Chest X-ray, PA view. Patient: 71 years old, sex F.
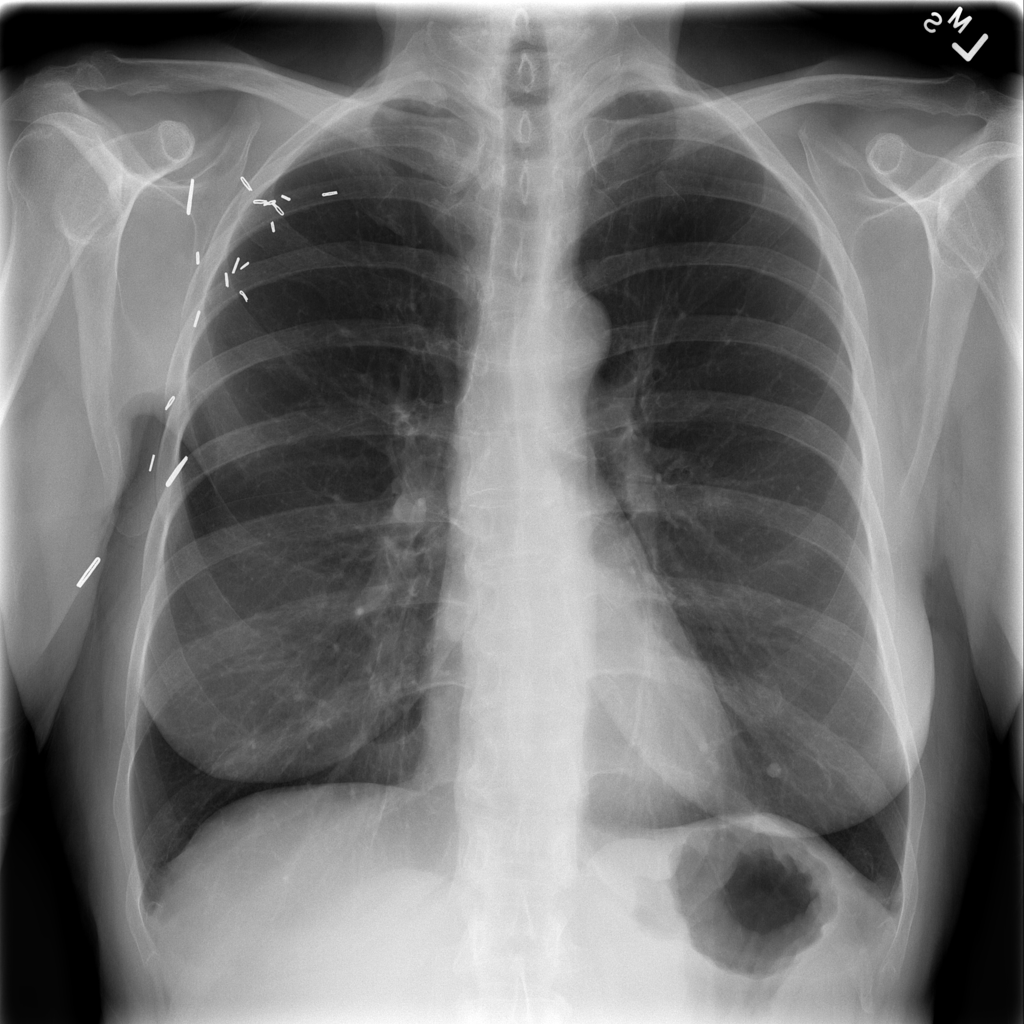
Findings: No Finding